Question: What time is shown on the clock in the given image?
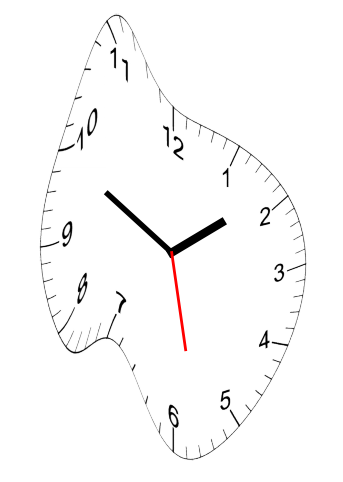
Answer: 01:49:28